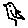
Label: bird